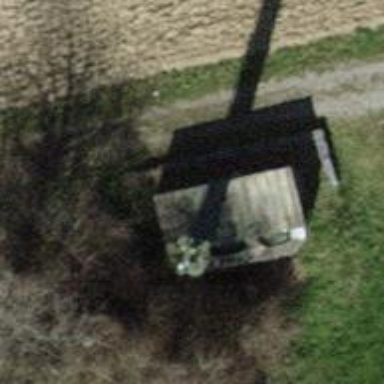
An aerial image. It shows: Man-made mast used for communication purposes.